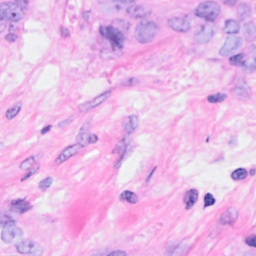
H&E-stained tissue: Breast